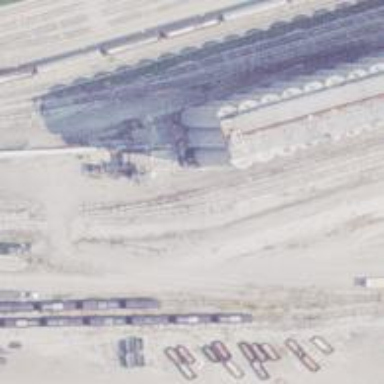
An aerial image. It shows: Railway yard used for servicing trains.